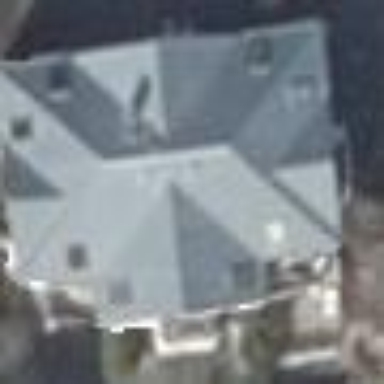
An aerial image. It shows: Residential building with hipped roof.